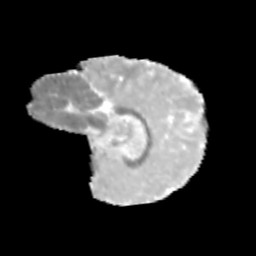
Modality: MD
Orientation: sagittal
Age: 9
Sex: female
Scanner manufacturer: siemens
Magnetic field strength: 3 T
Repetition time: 3.8 s
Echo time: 0.07 s